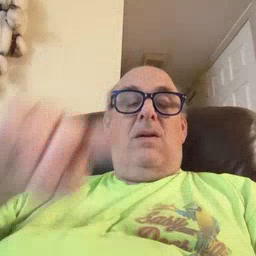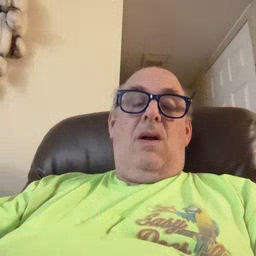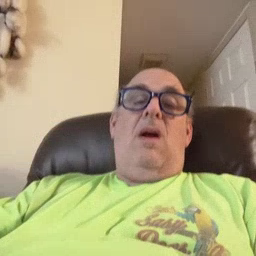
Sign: donkey